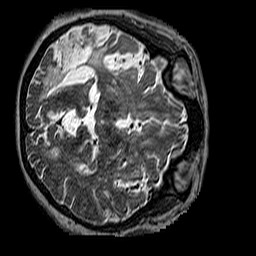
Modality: T2w
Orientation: axial
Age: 50
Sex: female
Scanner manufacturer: siemens
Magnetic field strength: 3 T
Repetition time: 3.2 s
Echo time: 0.212 s